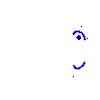
Particle: electron